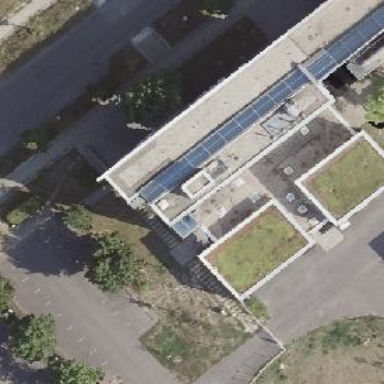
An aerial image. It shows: Part of building.